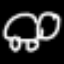
Label: frog